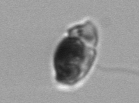
Label: Amphidinium